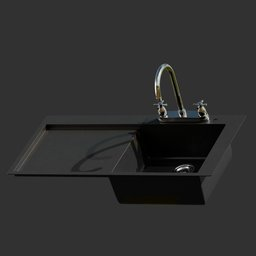
Label: appliances